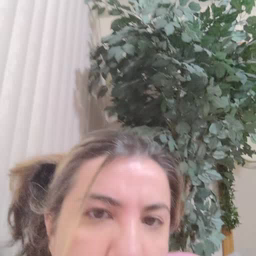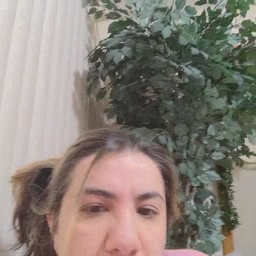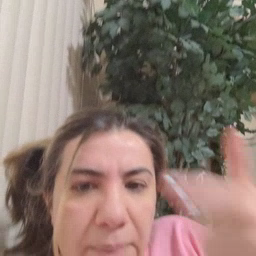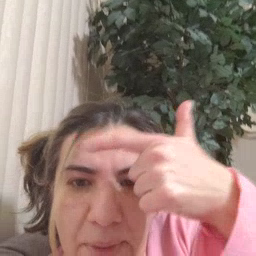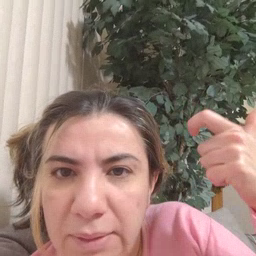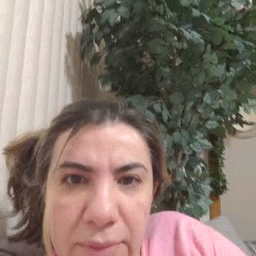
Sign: because